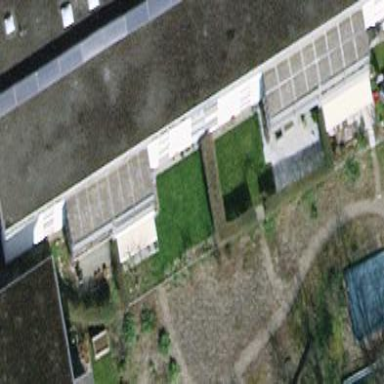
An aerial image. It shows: Building with flat roof.